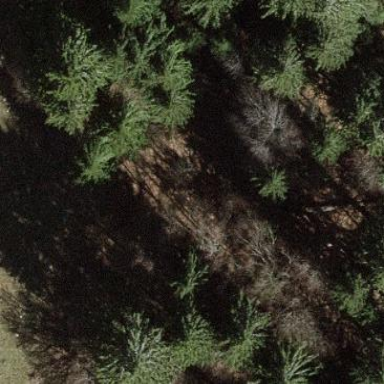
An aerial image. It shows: Forest area.